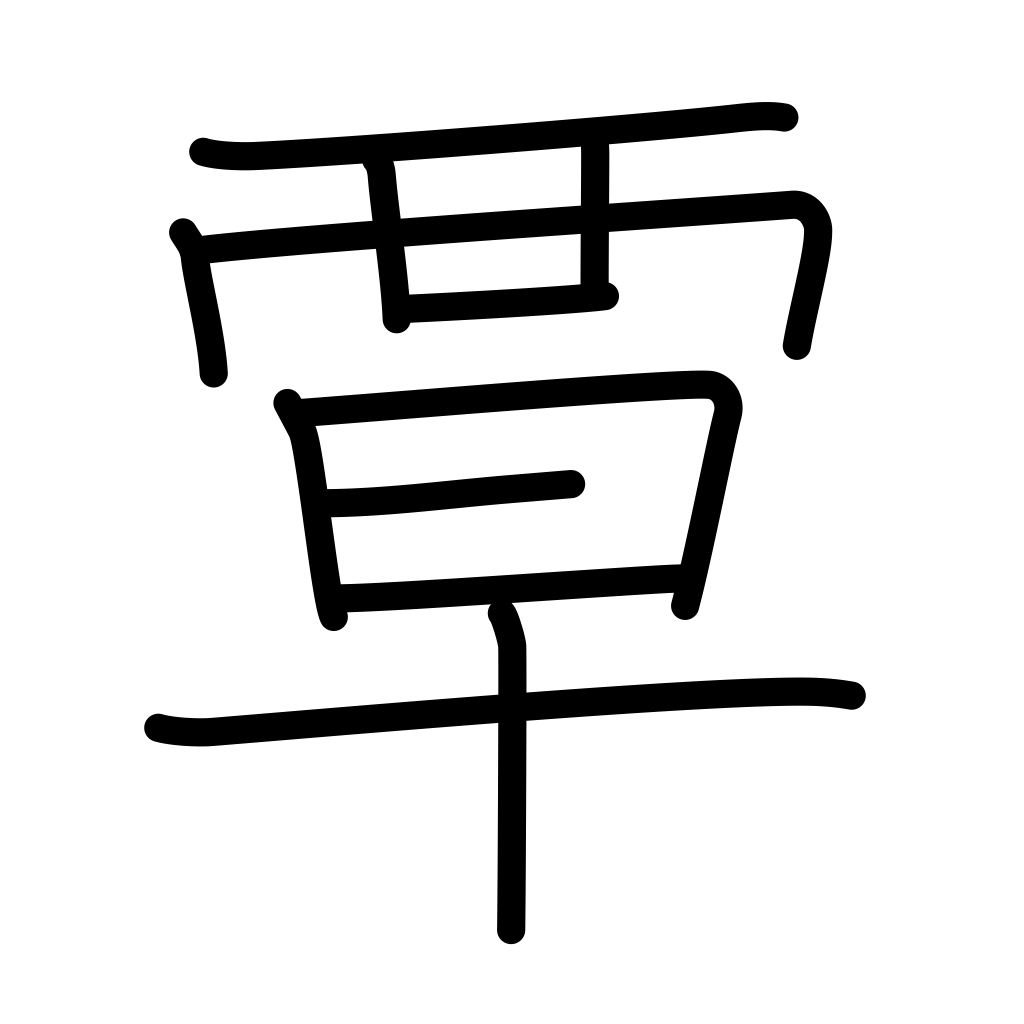
Meaning: extend, deep, large